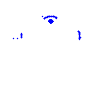
Particle: pion